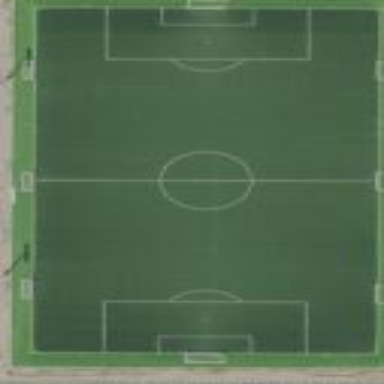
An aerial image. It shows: Soccer pitch for leisureland activities.